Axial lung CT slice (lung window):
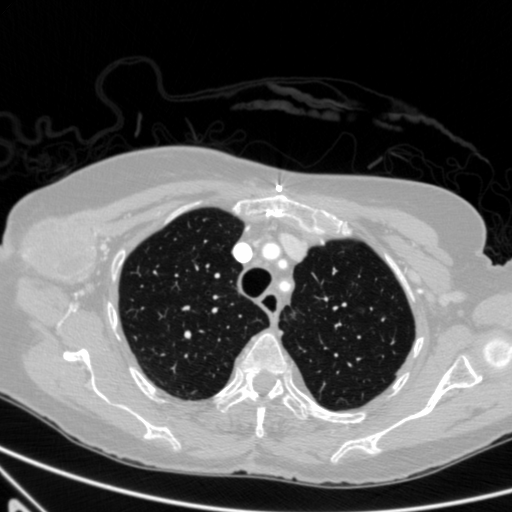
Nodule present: no